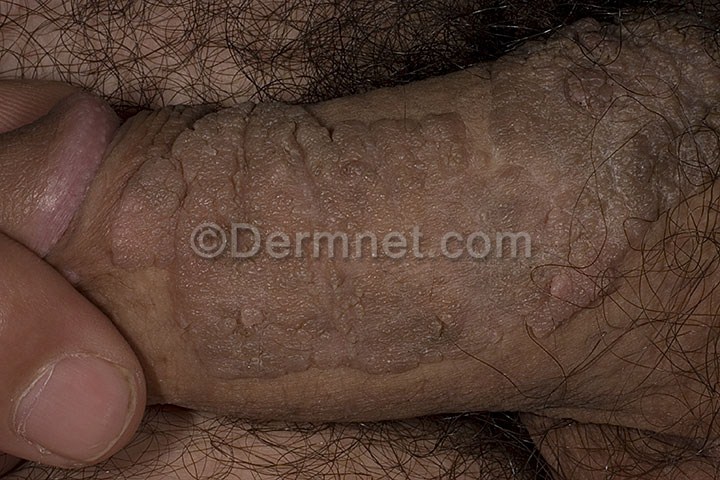
Disease: Herpes HPV and other STDs Photos